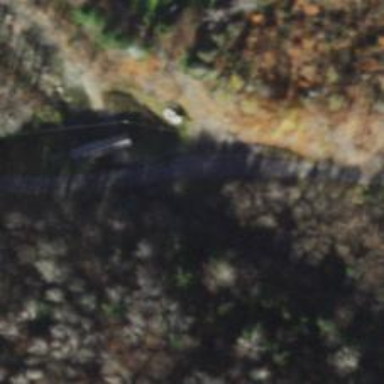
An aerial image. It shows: Covered footway bridge.